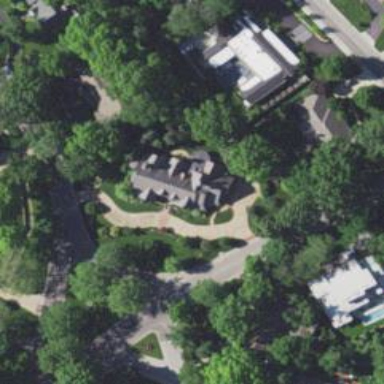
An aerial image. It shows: Driveway leading to service road.